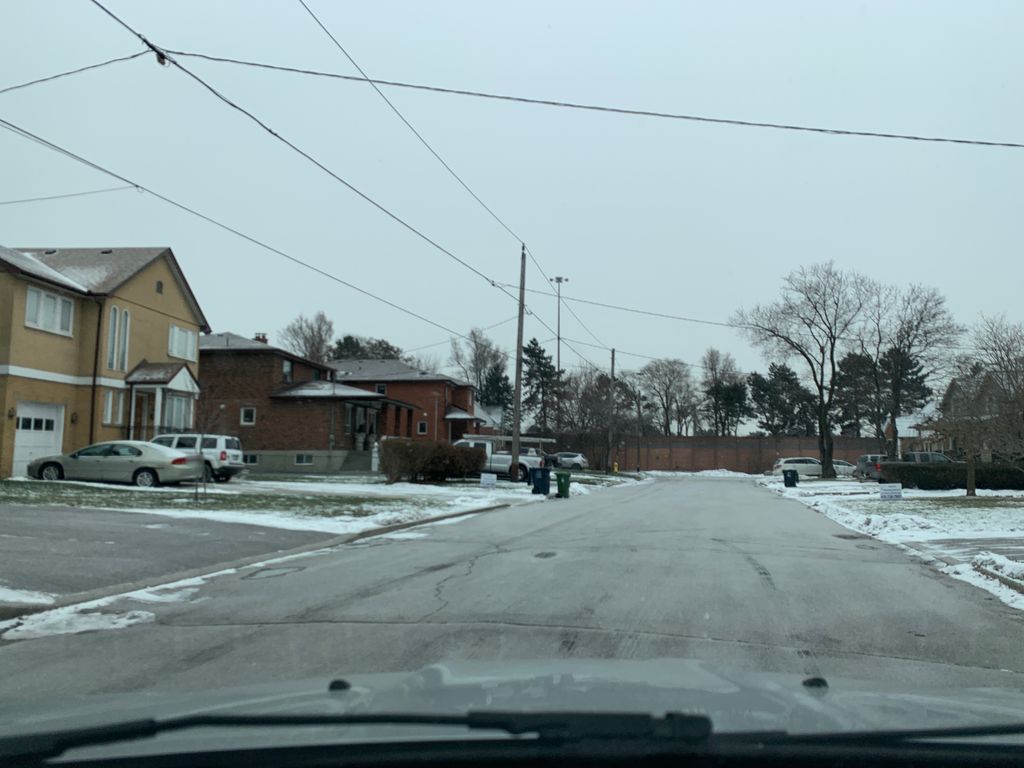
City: toronto